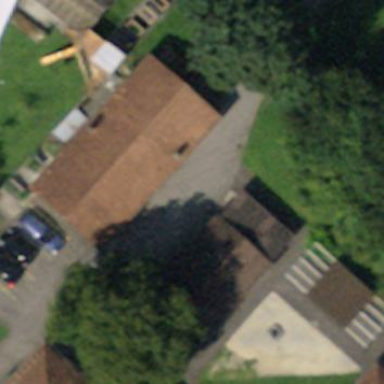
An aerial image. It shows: Shed building.